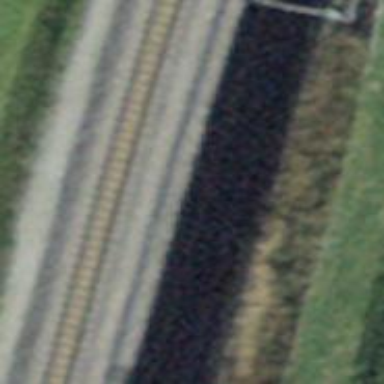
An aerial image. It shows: Narrow-gauge railway with 1 track. The tracks are electrified with contact line.